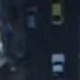
Vehicle type: Motorcycle